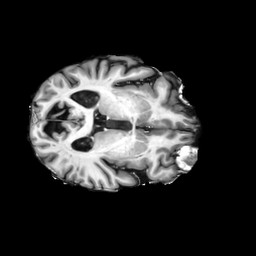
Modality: T1w
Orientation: axial
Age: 60
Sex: male
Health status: ill